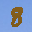
Label: 8